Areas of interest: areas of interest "Library"
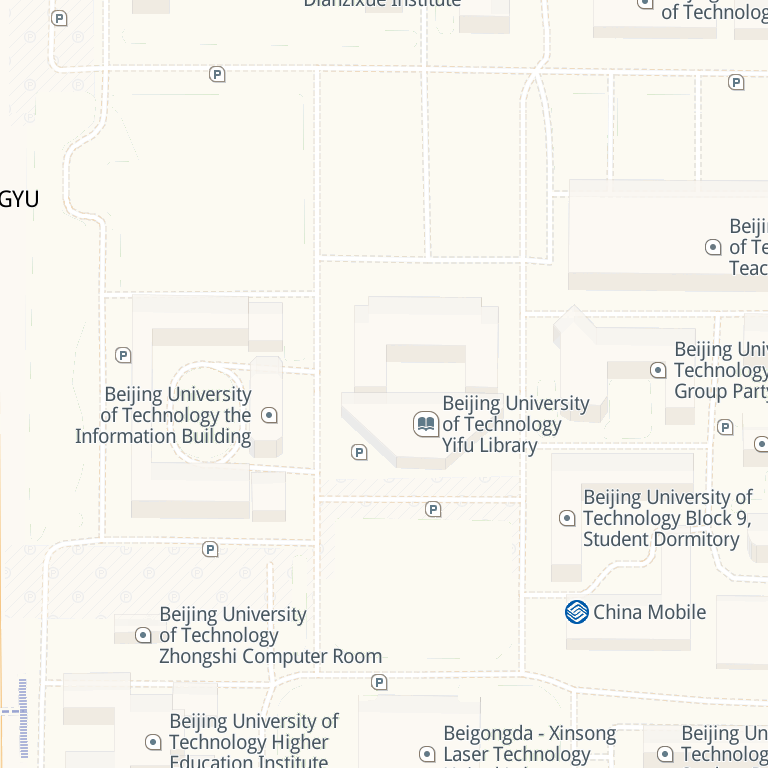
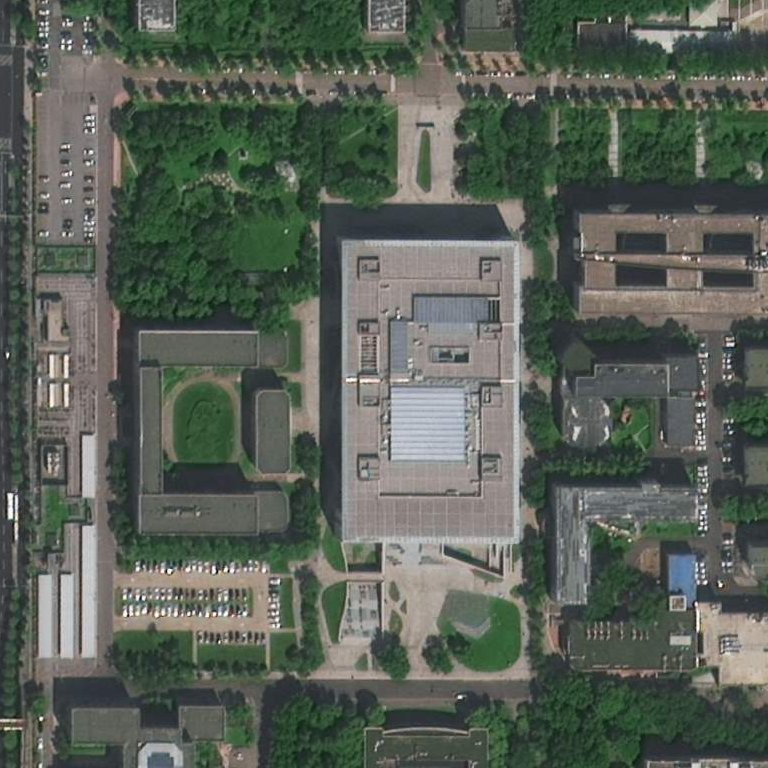